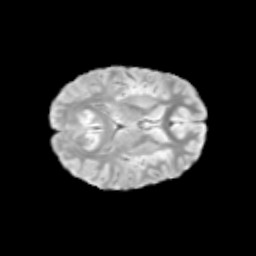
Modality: T2w
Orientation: axial
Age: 11
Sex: female
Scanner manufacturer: siemens
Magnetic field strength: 3 T
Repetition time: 3.8 s
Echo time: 0.07 s